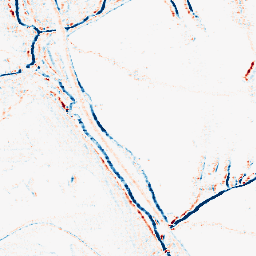
Category: morphological
Decomposition family: morphological_rect
Decomposition parameters: operation: average
width: 5
height: 3
Upsampling method: sinc_hamming
Upsampling parameters: scale: 4
kernel_size: 4
Upsampling scale: 4